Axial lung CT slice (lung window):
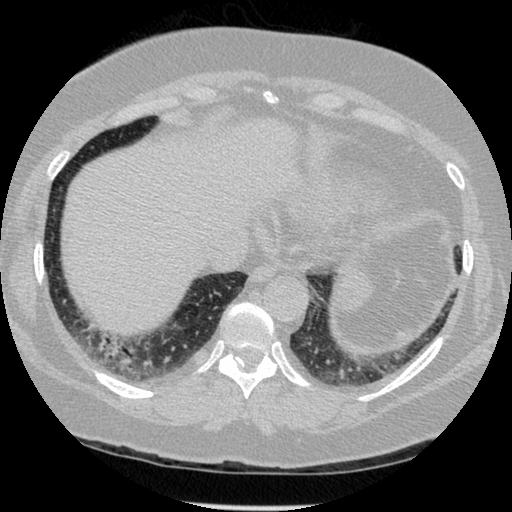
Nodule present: no